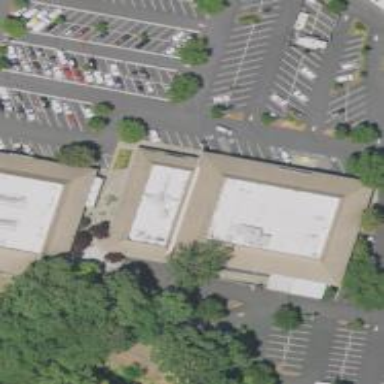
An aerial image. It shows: Retail building.